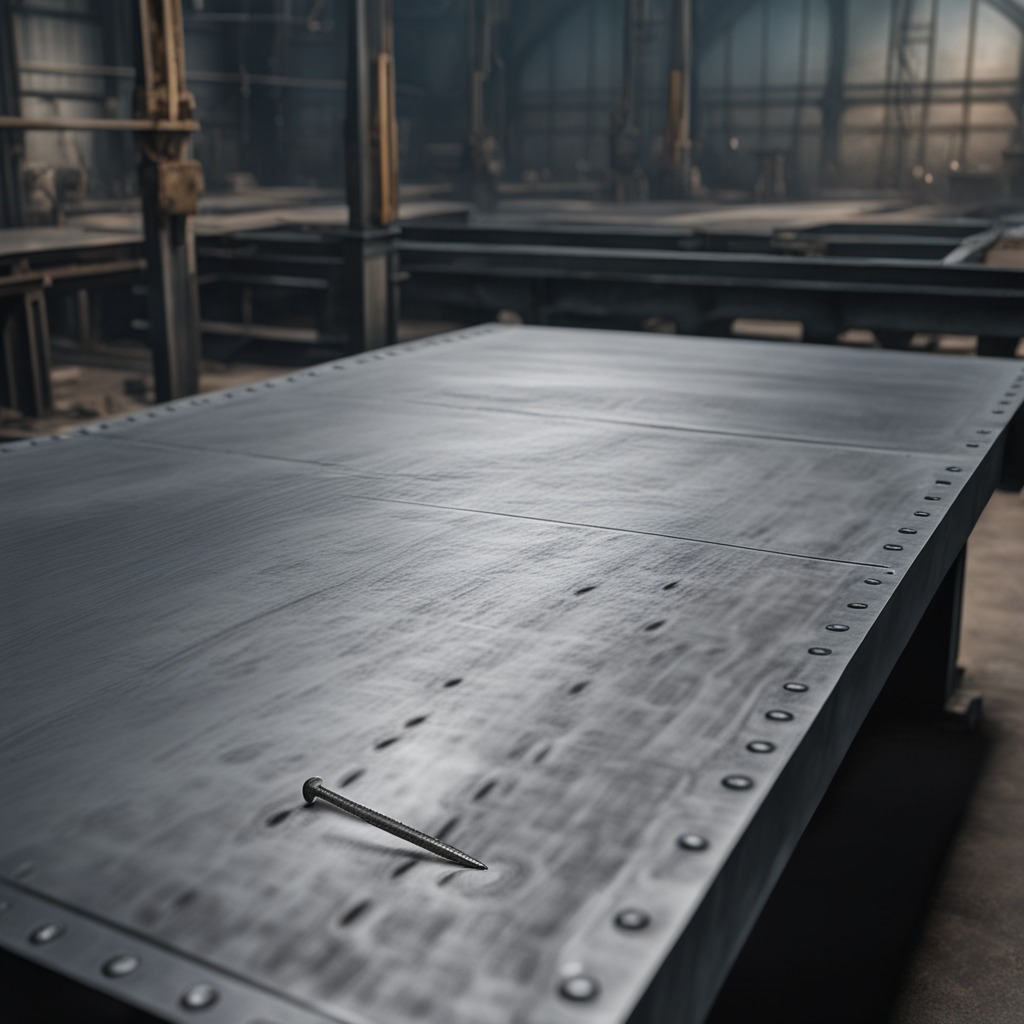
A nail is lying on the cold steel table in a mining workshop.